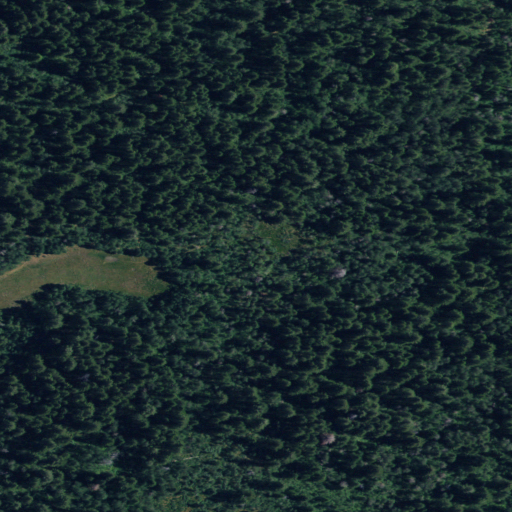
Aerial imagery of plain(s) in Idaho named Justice Park containing evergreen forest, mixed forest, deciduous forest, and shrub